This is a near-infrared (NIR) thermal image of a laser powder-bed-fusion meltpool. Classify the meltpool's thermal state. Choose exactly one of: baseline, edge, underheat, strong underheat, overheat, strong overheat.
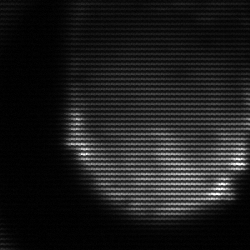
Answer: edge